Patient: sex M, age 26
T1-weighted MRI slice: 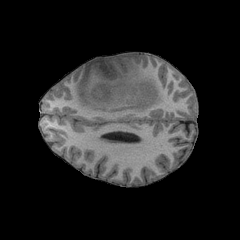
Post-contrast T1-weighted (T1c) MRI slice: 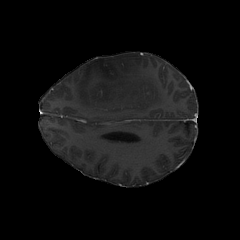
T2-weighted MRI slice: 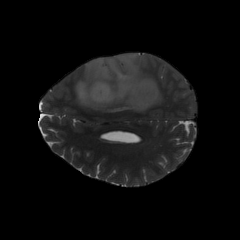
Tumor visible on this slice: yes
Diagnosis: Astrocytoma, IDH-mutant
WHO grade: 3